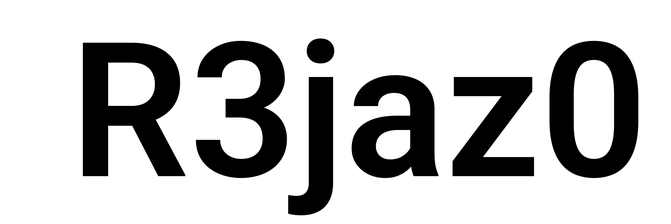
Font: Roboto_SemiBold